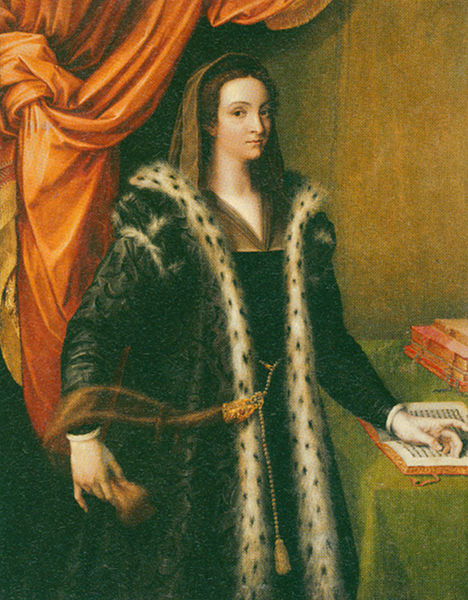
Titel: Bildnis einer Frau (Giulia Gonzaga)
Künstler: Sebastiano del Piombo
Institution: Florenz, Galleria degli Uffizi
Schlagwörter: gemälde, hand, mann, umhang, gelb, grün, ausschnitt, braun, elegant, finger, frau, hintergrund, kleid, mund, nase, orange, schwarz, stirn, tisch, blick, dame, gürtel, rot, schleier, haube, wand, augen, bibel, falten, gesicht, halten, hermelin, kleidung, knoten, kragen, pelz, samt, stehen, ärmel, bildnis, portrait, porträt, vorhang, auge, gold, mantel, schnur, stoff, decke, person, kinn, seide, fell, schwanz, schärpe, schrift, bücher, kette, kopftuch, lesen, kordel, quaste, wange, zeigen, dreiviertelprofil, buch, geben, nerz, pelzkragen, gebetsbuch, androgyn, grünlich, herrscherin, königin, golden, fellkragen, geknotet, kapuze, pelzbesatz, äbtissin, gesict, nerzkragen, stiftsdame